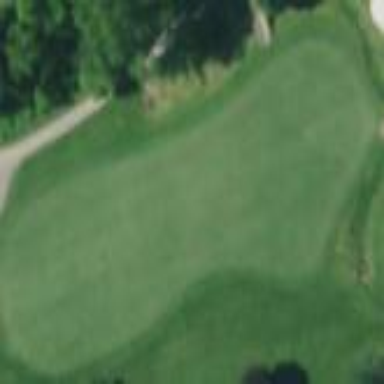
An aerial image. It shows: Well-maintained grass fairway on golf course.